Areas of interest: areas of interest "Park and greenspace"
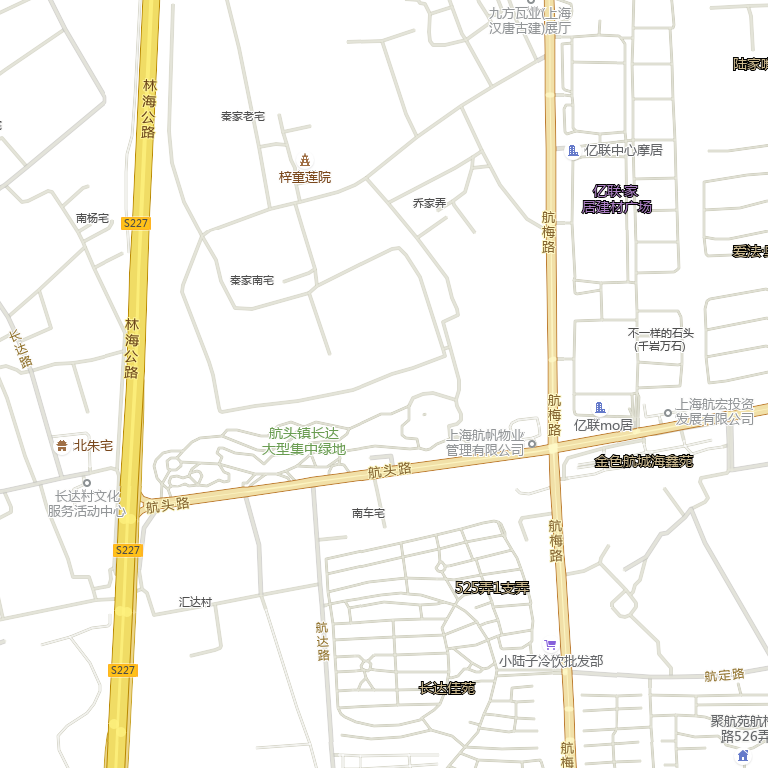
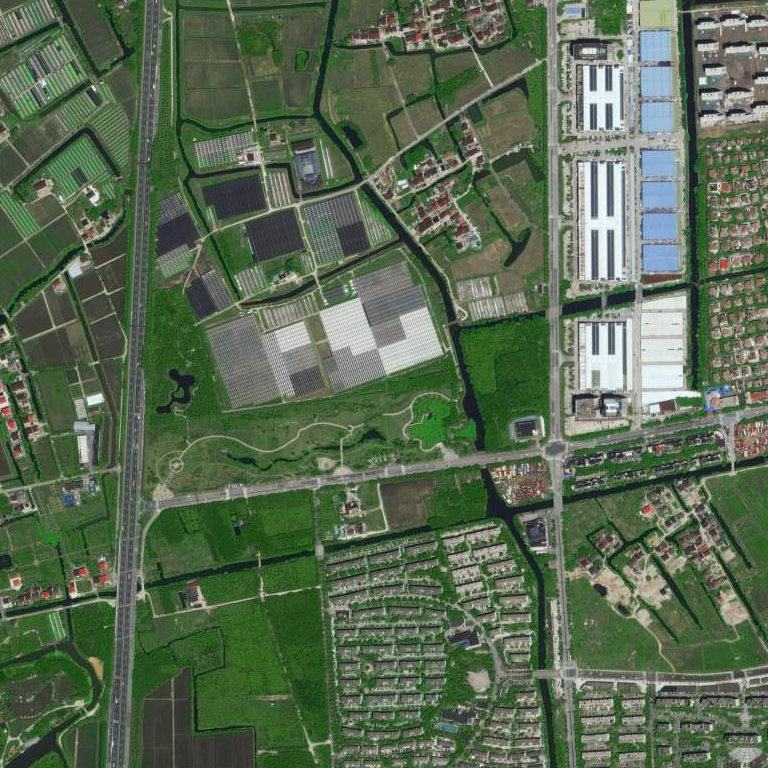